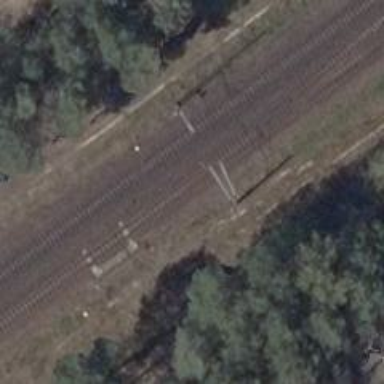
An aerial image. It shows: Railway track with contact lines for electrification.